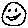
Label: smiley face